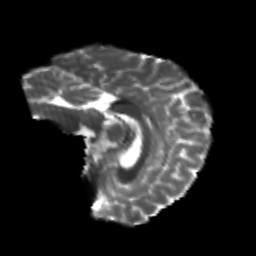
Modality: T2w
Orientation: sagittal
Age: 23
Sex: female
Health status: healthy
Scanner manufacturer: philips
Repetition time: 7.389 s
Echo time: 0.08599 s